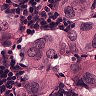
Metastatic tissue present: yes